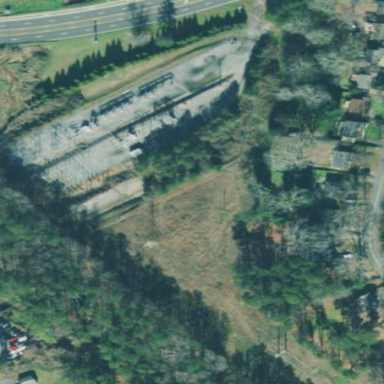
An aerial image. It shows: Fenced power substation at the transmission level.